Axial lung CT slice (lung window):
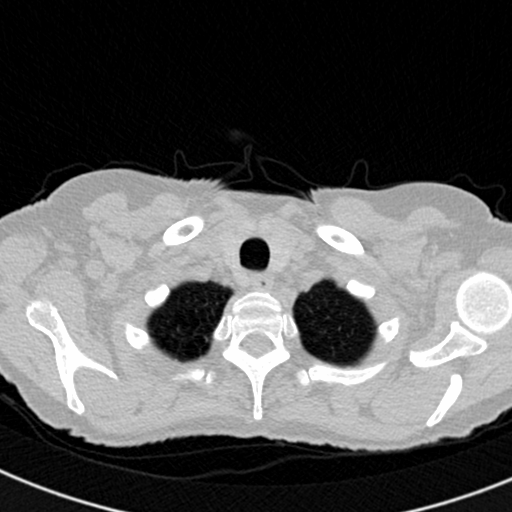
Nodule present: no